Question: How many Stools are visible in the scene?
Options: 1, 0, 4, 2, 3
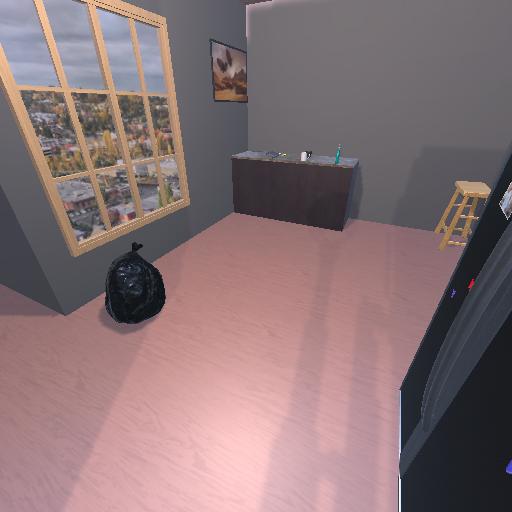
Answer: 1